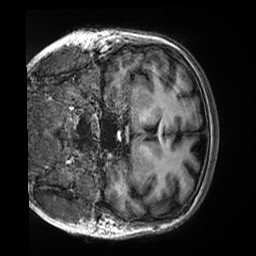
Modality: T1w
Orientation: coronal
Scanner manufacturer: siemens
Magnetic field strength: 3 T
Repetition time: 2.5 s
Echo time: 0.00299 s